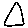
Label: triangle